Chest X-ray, PA view. Patient: 64 years old, sex F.
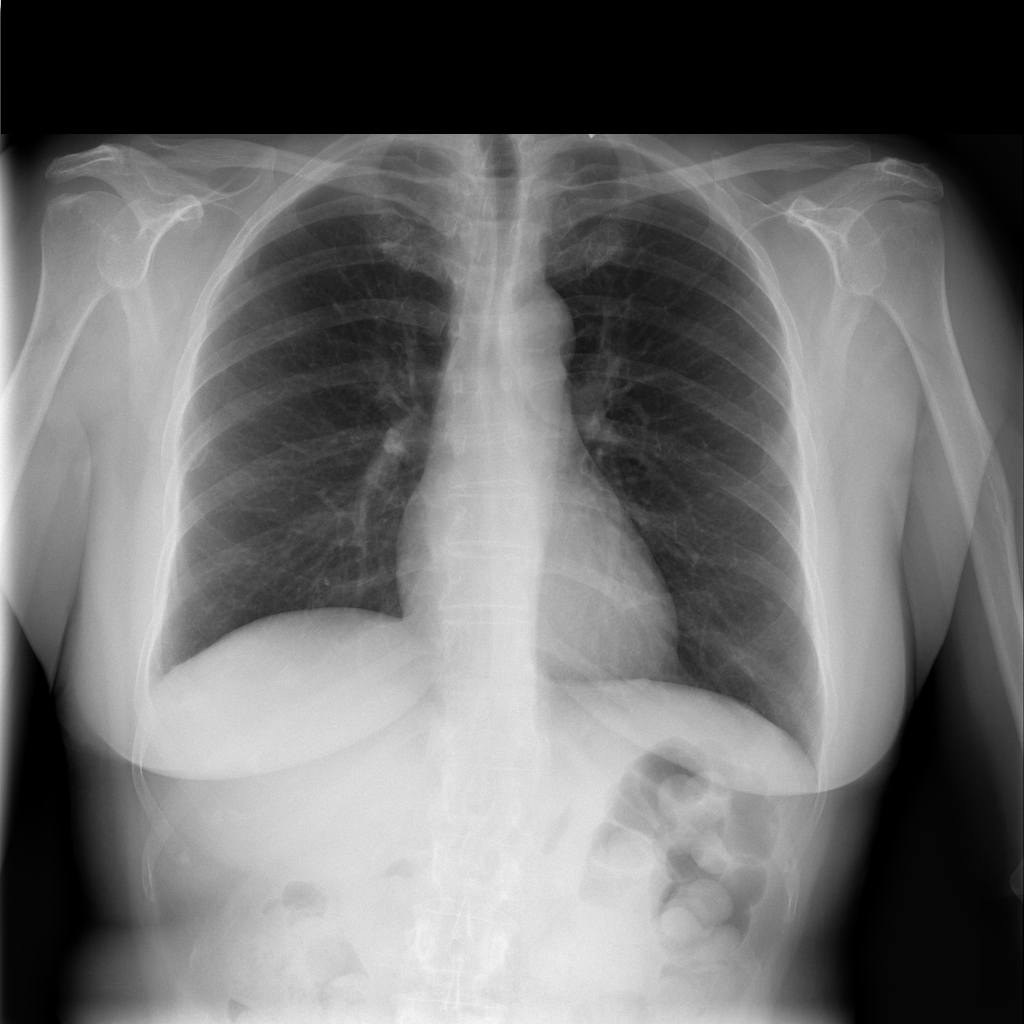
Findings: No Finding